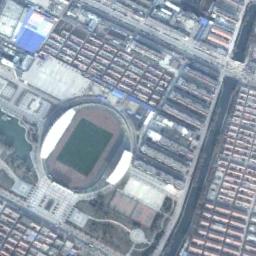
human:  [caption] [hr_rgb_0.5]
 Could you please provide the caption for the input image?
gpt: The stadium is next to some buildings .

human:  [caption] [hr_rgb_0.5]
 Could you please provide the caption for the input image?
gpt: The circular stadium is enclosed in the middle of the residential area, Next to the lawn .

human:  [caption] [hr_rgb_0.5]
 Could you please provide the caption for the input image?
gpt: This rectangular stadium has dense residential areas on one side .

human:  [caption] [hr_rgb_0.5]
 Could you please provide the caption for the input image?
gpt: There are many buildings of different shapes and sizes next to the stadium .

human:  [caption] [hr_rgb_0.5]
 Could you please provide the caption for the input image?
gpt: There are many buildings around the stadium .